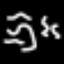
Label: squiggle